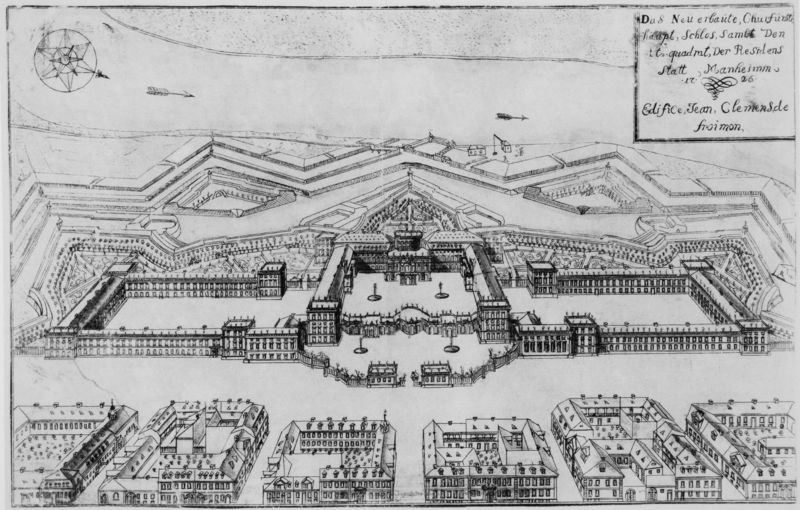
Titel: Kleine Vogelschauansicht der neuen Residenz in Mannheim nach der geänderten Planung von Clemens Froimon
Standort: Mannheim
Institution: Reiß-Engelhorn Museen
Schlagwörter: flügel, weiß, fluss, stadt, fenster, grau, schwarz, skizze, strasse, tür, zeichnung, anlage, dach, gebäude, haus, park, parkanlage, rose, schloss, architektur, barock, rahmen, häuser, brunnen, turm, garten, schrift, papier, ansicht, fassade, dächer, mauer, grafik, hof, platz, rand, vogelperspektive, querformat, symmetrie, inschrift, deutsch, tor, befestigung, eingang, innenhof, burg, palast, stern, kran, draufsicht, festung, symmetrisch, druck, stich, schwarzweiß, text, beschriftung, entwurf, münster, litographie, quadrate, geometrisch, karte, gefängnis, risalit, mauern, residenz, obelisk, graben, stadtmauer, einfahrt, vorhof, plan, pavillon, block, kupferstich, klassik, pfeil, bau, pfeile, höfe, legende, kaserne, riss, grundriss, palais, aufriss, versailles, risalite, wall, innenhöfe, flügelanlage, schlossanlage, vorplatz, lageplan, gartenanlage, karlsruhe, pavillons, würzburg, obelisken, bebauung, schlosspark, häuserblock, planstadt, plätze, stadtplan, bastionen, architektonisch, bebauungsplan, karree, bastion, verteidigung, schlossmauer, häsuer, ehrenhof, häuserr, torhaus, himmelsrichtungen, windrose, idealplan, kompass, palastanlage, mannheim, entwruf, garnison, idiot, fortifikation, mannheimer schloss, schlossgraben, stdtmauer, winrose, imperium, fächerstadt, stadumwallung, schwarz wiß, blockbebauung, karl theodor, wallgraben, court d´honneur, cours d´honneur, 1726